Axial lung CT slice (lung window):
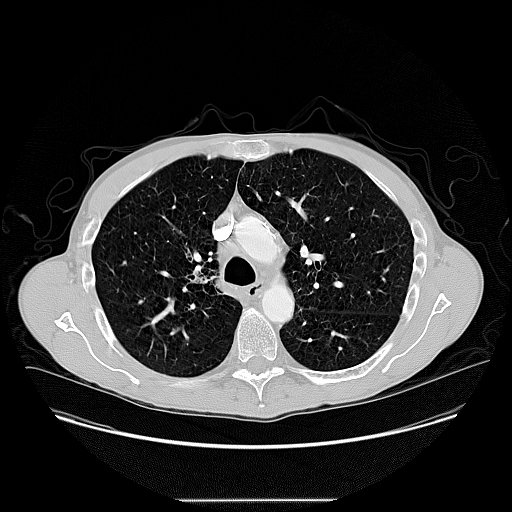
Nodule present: no